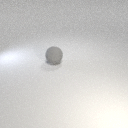
large gray rubber sphere